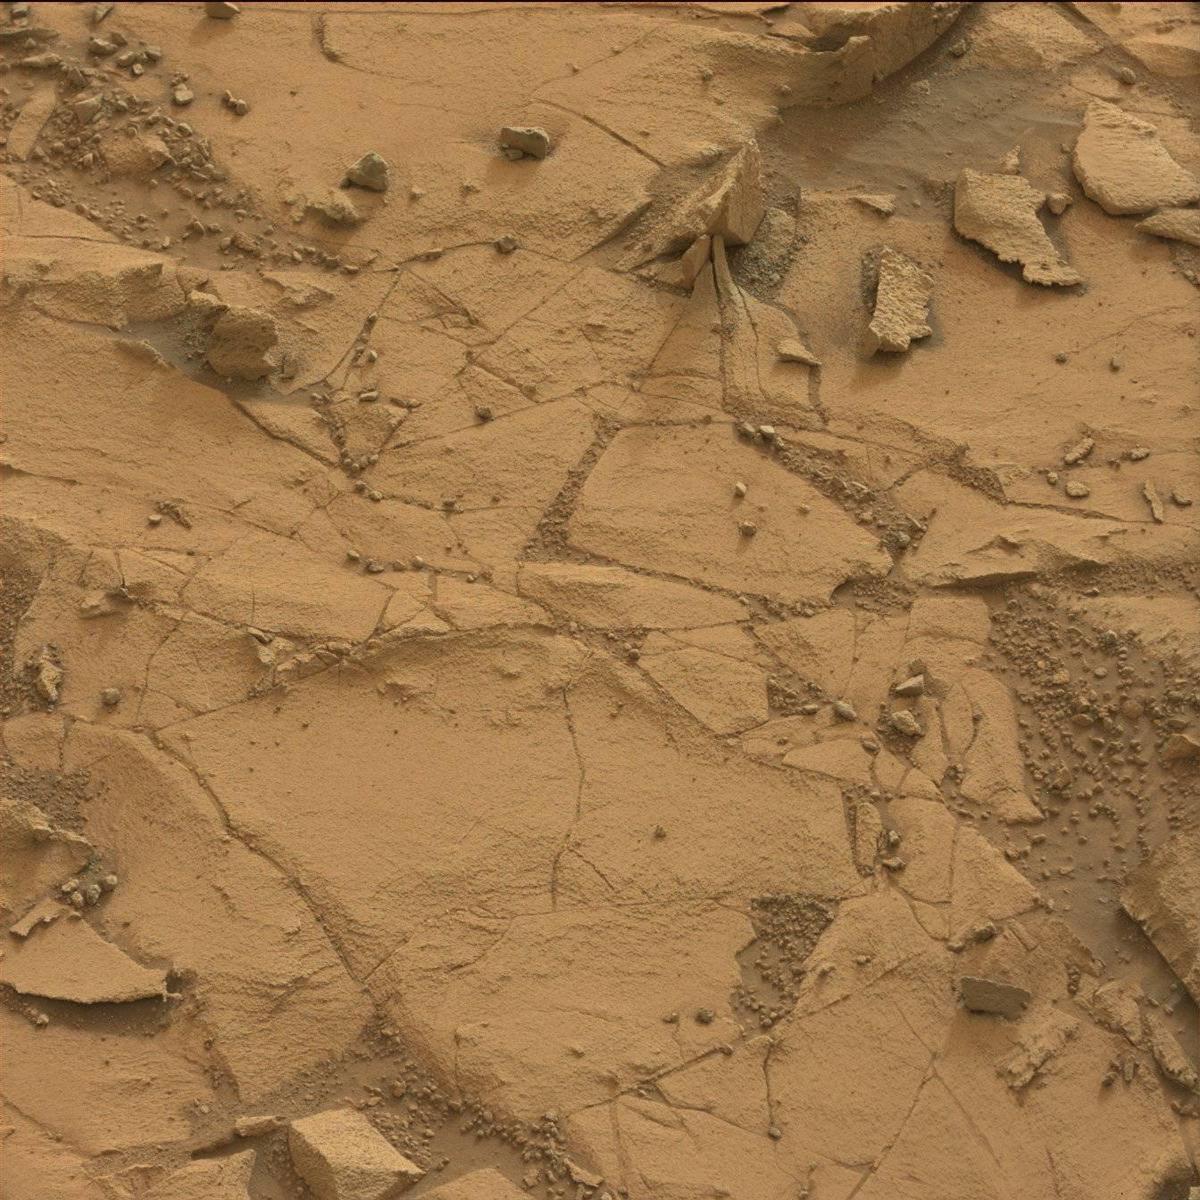
Terrain classes present: Bedrock, Rock, Sand / Soil